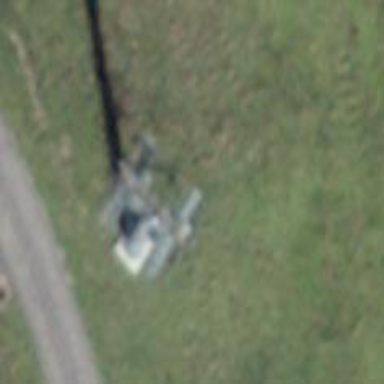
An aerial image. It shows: Pylon for aerialway.